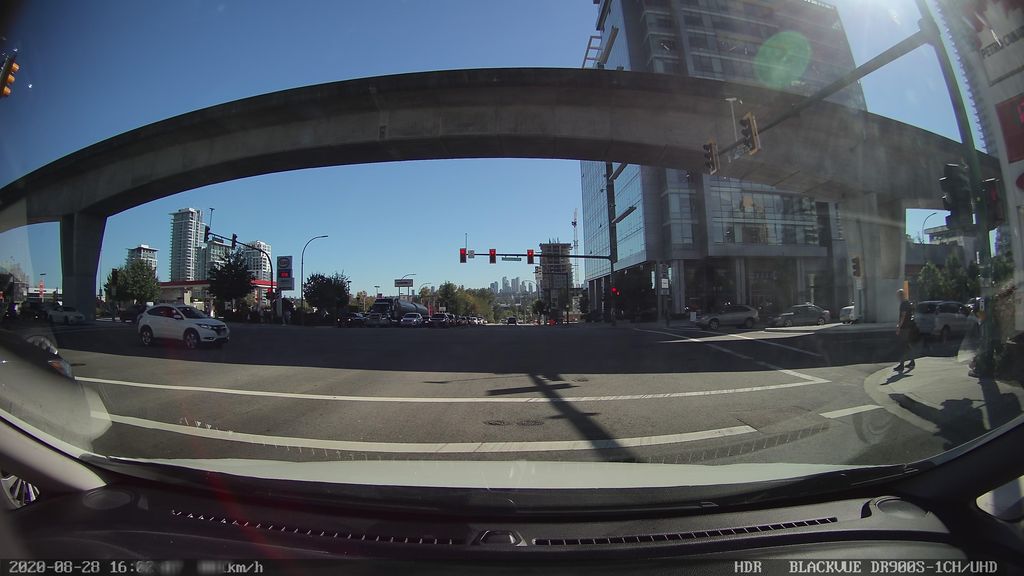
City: vancouver